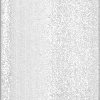
Atmospheric dust classification: dusty